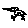
Label: bird